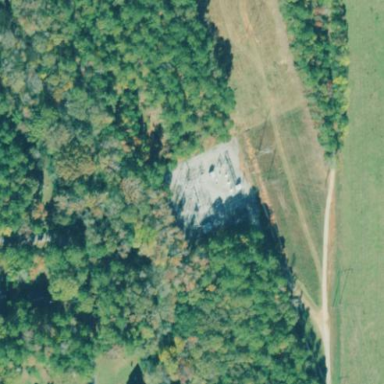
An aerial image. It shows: Distribution power substation secured by fence.